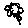
Label: flower